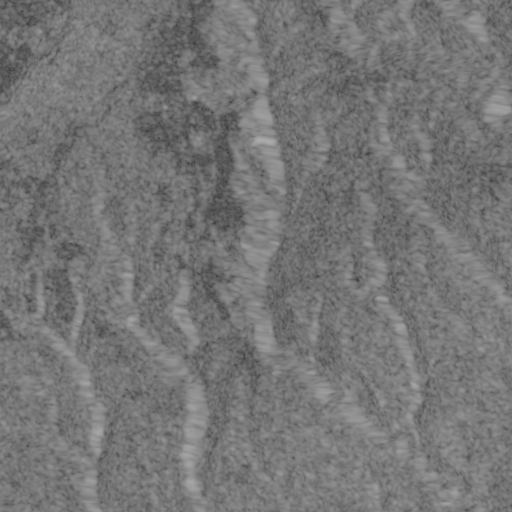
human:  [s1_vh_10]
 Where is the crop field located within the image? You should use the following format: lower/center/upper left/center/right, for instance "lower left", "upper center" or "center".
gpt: The crop field is located in the upper left of the image.
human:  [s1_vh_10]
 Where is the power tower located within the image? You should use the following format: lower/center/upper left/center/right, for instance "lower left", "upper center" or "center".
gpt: The power tower is located in the lower right of the image.
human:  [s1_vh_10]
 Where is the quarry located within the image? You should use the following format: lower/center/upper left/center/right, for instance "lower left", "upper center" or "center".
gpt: The quarry is located in the center left of the image.
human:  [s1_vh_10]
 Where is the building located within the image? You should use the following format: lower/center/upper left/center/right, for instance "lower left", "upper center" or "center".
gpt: There is no building in the image.

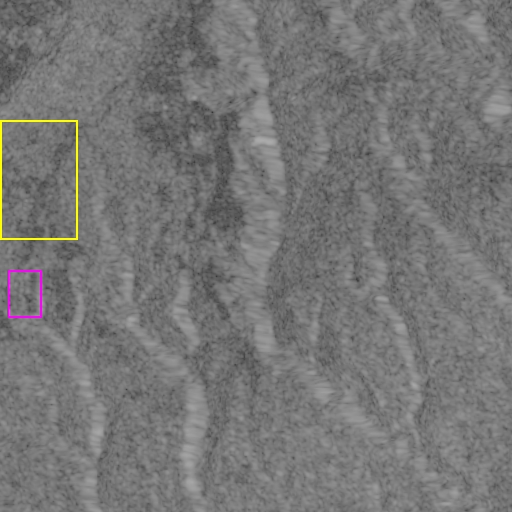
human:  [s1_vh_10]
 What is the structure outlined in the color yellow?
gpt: The structure outlined in yellow is a crop field.
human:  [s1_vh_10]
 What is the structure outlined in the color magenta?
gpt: The structure outlined in magenta is a quarry.
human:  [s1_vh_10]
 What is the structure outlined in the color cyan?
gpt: There is no cyan outline.